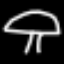
Label: mushroom